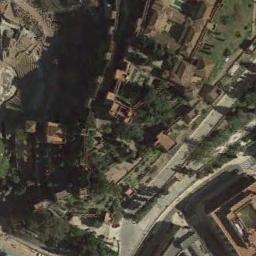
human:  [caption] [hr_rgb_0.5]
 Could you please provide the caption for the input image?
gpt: There is a wide road in front of the palace .

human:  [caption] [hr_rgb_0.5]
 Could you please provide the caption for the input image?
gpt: The brown palace is surrounded by a green area .

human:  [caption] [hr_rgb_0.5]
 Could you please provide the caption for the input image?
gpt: There are several trees near the palace .

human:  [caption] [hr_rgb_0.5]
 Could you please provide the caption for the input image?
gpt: There are some green trees beside the brown palace .

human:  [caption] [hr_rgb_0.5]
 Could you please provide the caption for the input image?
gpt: The palace is on the grass surrounded by trees .